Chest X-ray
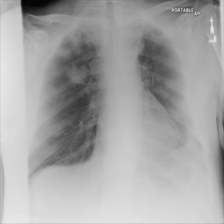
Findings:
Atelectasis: negative
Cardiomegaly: negative
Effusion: negative
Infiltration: negative
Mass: negative
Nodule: negative
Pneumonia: negative
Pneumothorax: negative
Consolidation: negative
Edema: negative
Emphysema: negative
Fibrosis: negative
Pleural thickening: negative
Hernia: negative